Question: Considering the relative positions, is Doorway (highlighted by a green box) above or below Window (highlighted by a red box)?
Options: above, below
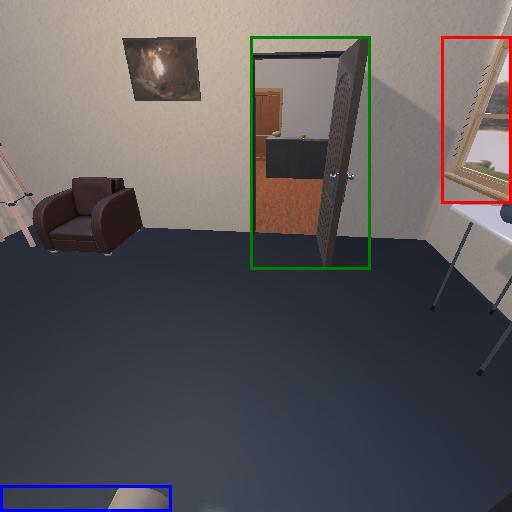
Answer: above